高一 · 立体几何学
棱雉 $P-A B C$ 中, 平面 $P A B \perp$ 平面 $A B C, \triangle A B C$ 是边长为 6 的等边三角形, $\triangle P A B$ 是以 $A B$ 为斜边的等腰直角三角形, 则该三棱雉外接球的表面积为
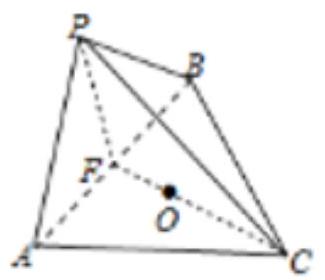
答案: 8 \pi$
解析: 【分析】

在等边三角形 $A B C$ 中, 取 $A B$ 的中点 $F$, 设其中心为 $O$, 则 $A O=B O=C O=\frac{2}{3} C F=2 \sqrt{3}$, 再利用勾股定理可得 $O P=2 \sqrt{3}$, 则 $O$ 为棱雉 $P-A B C$ 的外接球球心, 利用球的表面积公式可得结果.

【详解】

如图, 在等边三角形 $A B C$ 中, 取 $A B$ 的中点 $F$,

设其中心为 $O$, 由 $A B=6$,

得 $A O=B O=C O=\frac{2}{3} C F=2 \sqrt{3}$,

$\because \triangle P A B$ 是以 $A B$ 为斜边的等腰角三角形, $\therefore P F \perp A B$,

又因为平面 $P A B \perp$ 平面 $A B C$ ，

$\therefore P F \perp$ 平面 $A B C, \therefore P F \perp O F$,

$O P=\sqrt{O F^{2}+P F^{2}}=2 \sqrt{3}$,

则 $O$ 为棱雉 $P-A B C$ 的外接球球心，

外接球半径 $R=O C=2 \sqrt{3}$,
$\therefore$ 该三棱雉外接球的表面积为 $4 \pi \times(2 \sqrt{3})^{2}=48 \pi$,

故答案为 $48 \pi$.

【点睛】

本题考查主要四面体外接球表面积, 考查空间想象能力, 是中档题. 要求外接球的表面积和体积, 关键是求出球的半径, 求外接球半径的常见方法有: (1)若三条棱两垂直则用 $4 R^{2}=a^{2}+b^{2}+c^{2}(a, b, c$ 为三棱的长); (2) 若 $S A \perp$ 面 $A B C \quad(S A=a)$, 则 $4 R^{2}=4 r^{2}+a^{2}$ ( $r$ 为 $\triangle A B C$ 外接圆半径); (3)可以转化为长方体的外接球; (4)特殊几何体可以直接找出球心和半径.